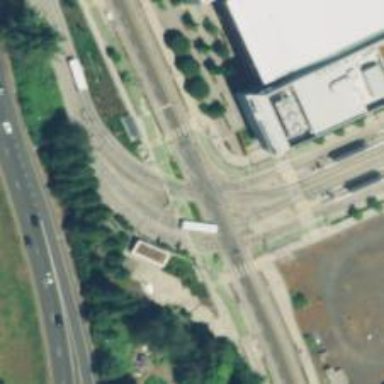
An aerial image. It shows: Tram level crossing on railway.